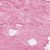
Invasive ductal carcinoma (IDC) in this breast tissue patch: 0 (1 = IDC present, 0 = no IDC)